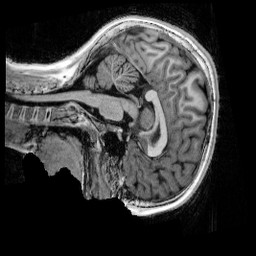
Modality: UNIT1_denoised
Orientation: sagittal
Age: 9
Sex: male
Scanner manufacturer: siemens
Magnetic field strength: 3 T
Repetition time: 4 s
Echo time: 0.00303 s